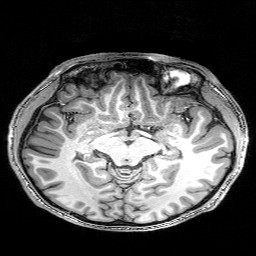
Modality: T1w
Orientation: coronal
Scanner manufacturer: siemens
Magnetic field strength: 3 T
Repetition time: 0.02 s
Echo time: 0.005 s